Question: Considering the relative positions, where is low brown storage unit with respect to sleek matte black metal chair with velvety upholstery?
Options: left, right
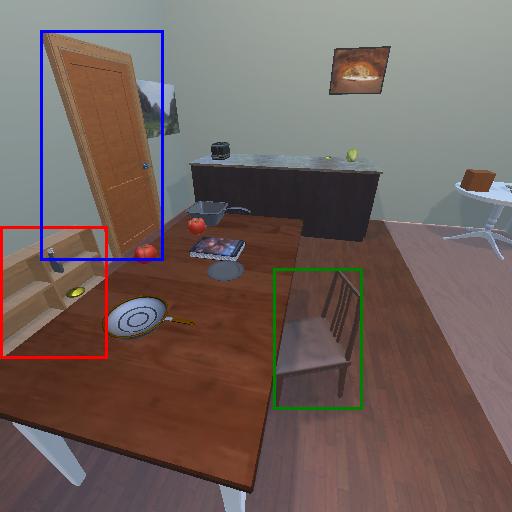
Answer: left